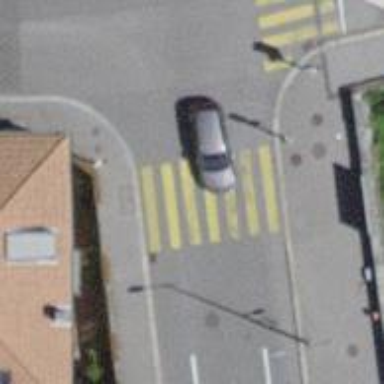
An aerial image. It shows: Road crossing with traffic signals.